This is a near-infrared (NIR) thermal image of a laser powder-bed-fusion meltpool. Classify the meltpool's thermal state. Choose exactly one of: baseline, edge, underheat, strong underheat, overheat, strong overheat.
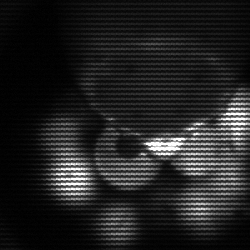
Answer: edge